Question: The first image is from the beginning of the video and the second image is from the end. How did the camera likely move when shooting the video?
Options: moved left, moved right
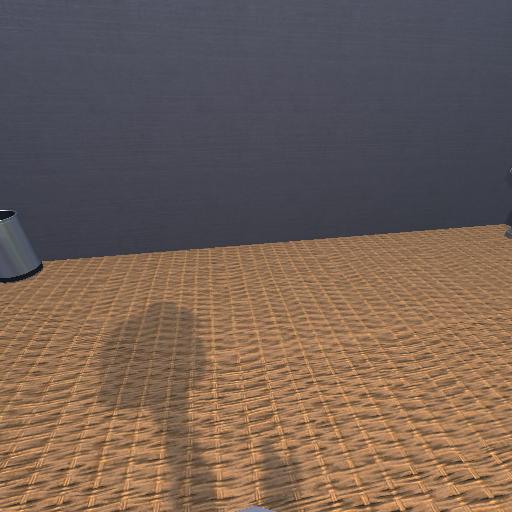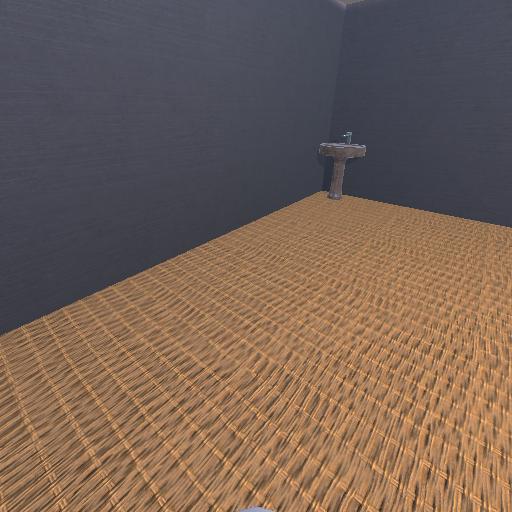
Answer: moved left